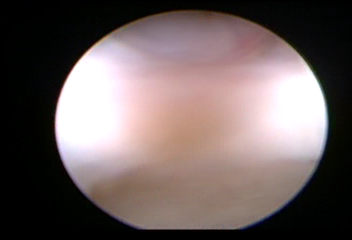
Modality: WLC
Class: Normal mucosa
Bladder cancer association: No